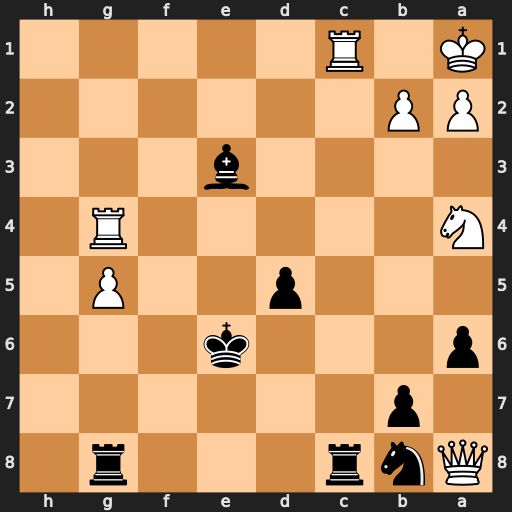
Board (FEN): Qnr3r1/1p6/p3k3/3p2P1/N5R1/4b3/PP6/K1R5
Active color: b
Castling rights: -
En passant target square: -
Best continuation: Rxc1#